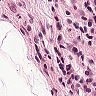
Metastatic tissue present: yes